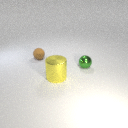
large yellow metal cylinder in front of small green metal sphere